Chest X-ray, AP view. Patient: 42 years old, sex F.
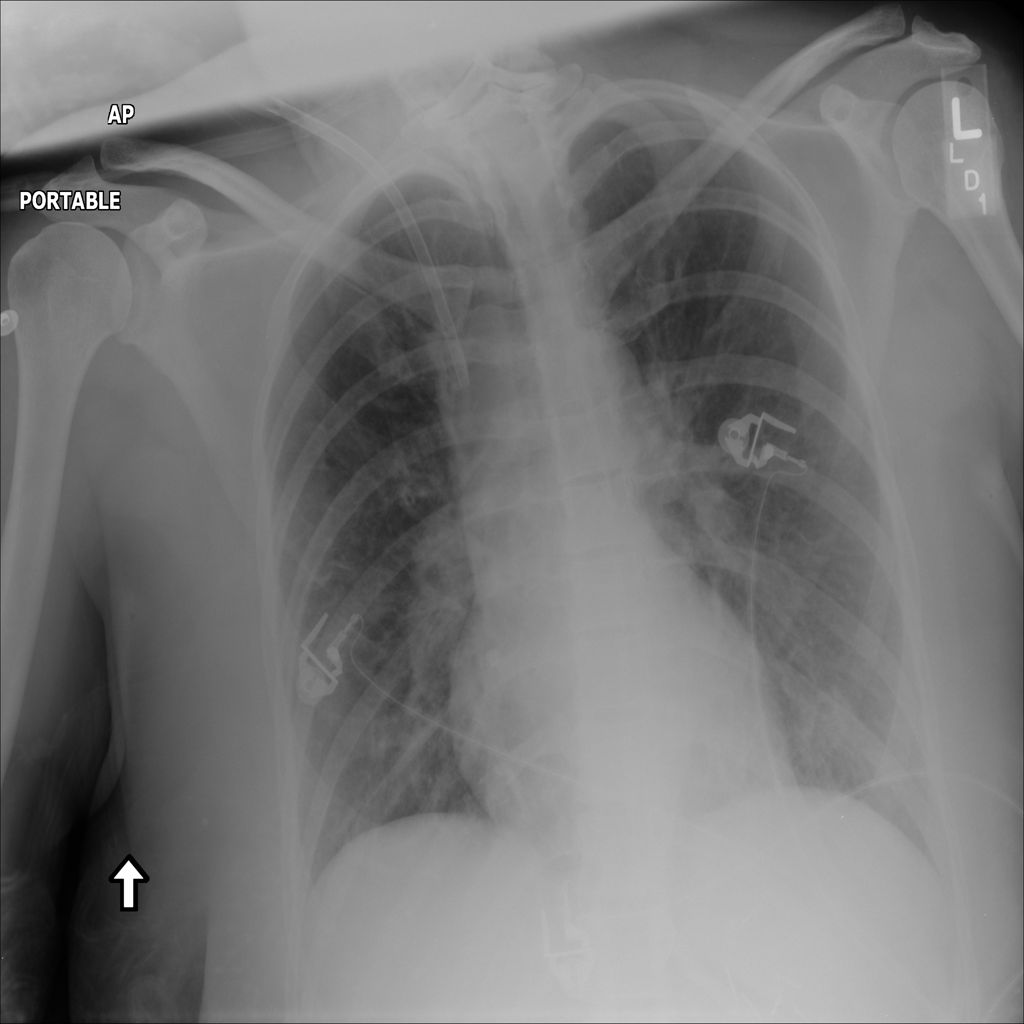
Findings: No Finding